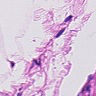
Metastatic tissue present: no